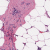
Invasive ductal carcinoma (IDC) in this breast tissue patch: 0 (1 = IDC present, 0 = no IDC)